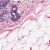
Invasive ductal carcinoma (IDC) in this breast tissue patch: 0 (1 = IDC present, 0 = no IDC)